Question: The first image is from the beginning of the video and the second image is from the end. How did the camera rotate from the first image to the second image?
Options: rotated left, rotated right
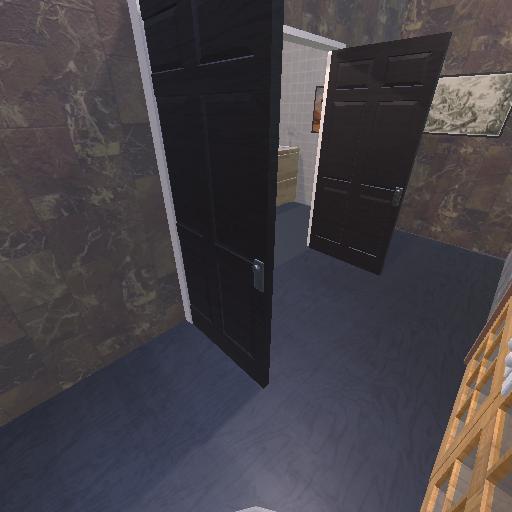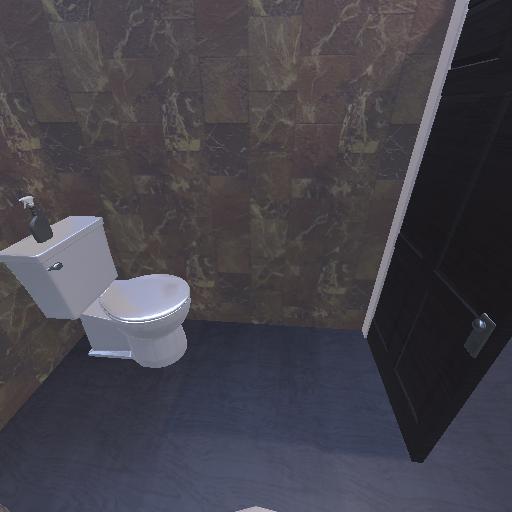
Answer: rotated left